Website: bh-photo
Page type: customer-info-address
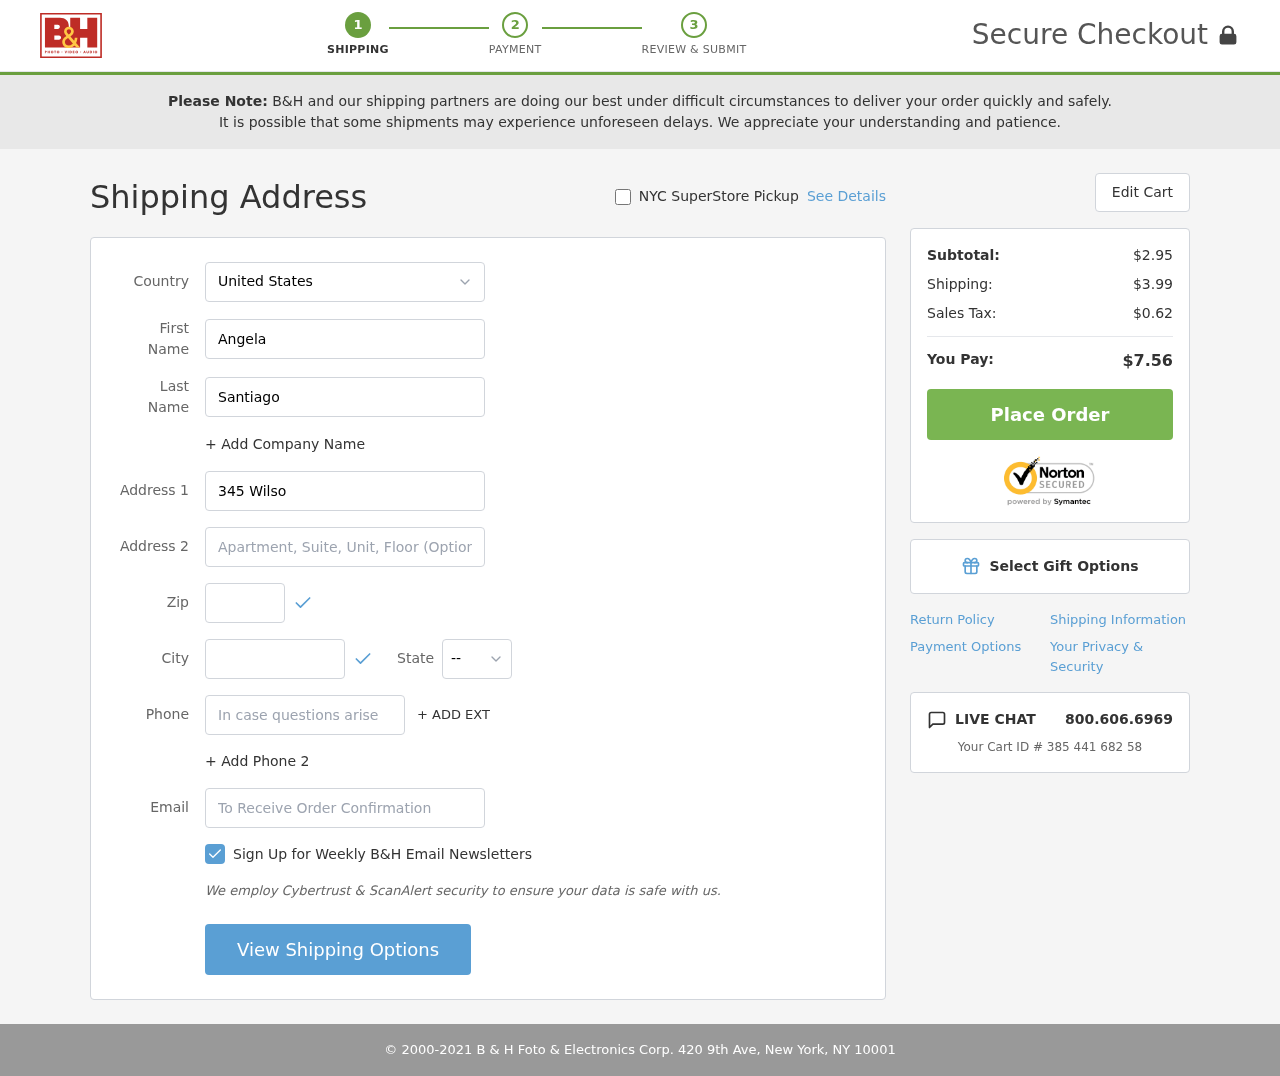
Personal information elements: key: PII_CITY
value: West Jonathanhaven
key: PII_COUNTRY
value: United States
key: PII_EMAIL
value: angela.santiago@gmail.com
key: PII_FIRSTNAME
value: Angela
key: PII_LASTNAME
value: Santiago
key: PII_PHONE
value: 3793135403
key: PII_POSTCODE
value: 76670
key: PII_STATE_ABBR
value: AK
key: PII_STREET
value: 345 Wilson Neck
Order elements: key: ORDER_SUBTOTAL
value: $2.95
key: ORDER_SHIPPING_COST
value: $3.99
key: ORDER_TAX
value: $0.62
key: ORDER_TOTAL
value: $7.56
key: ORDER_ID
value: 385 441 682 58